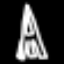
Label: The Eiffel Tower